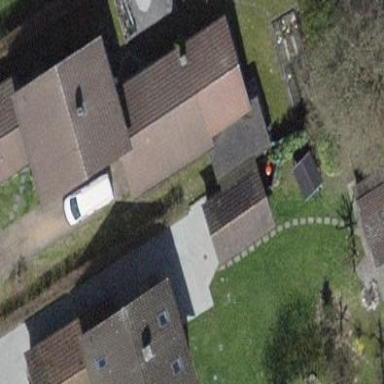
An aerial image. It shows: Detached building.